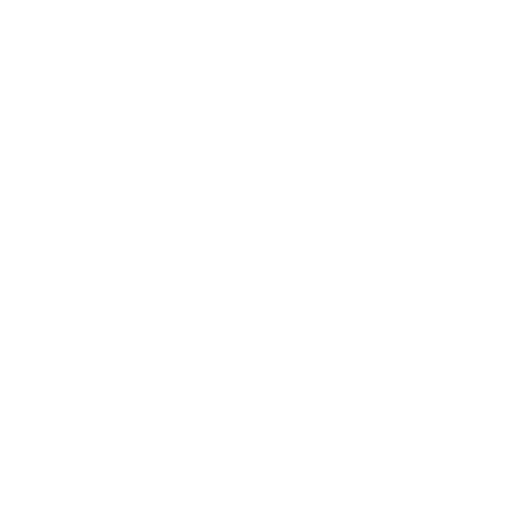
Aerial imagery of mountains in Nevada named Tower Hills containing only shrub